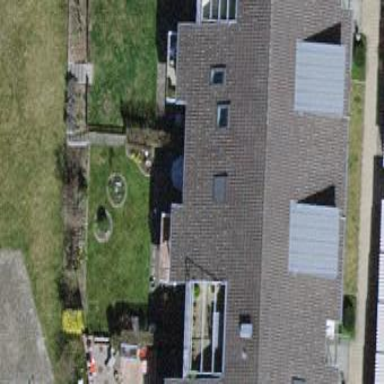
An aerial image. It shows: Building with tiled roof.